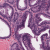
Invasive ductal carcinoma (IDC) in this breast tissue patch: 0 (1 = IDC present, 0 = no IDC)